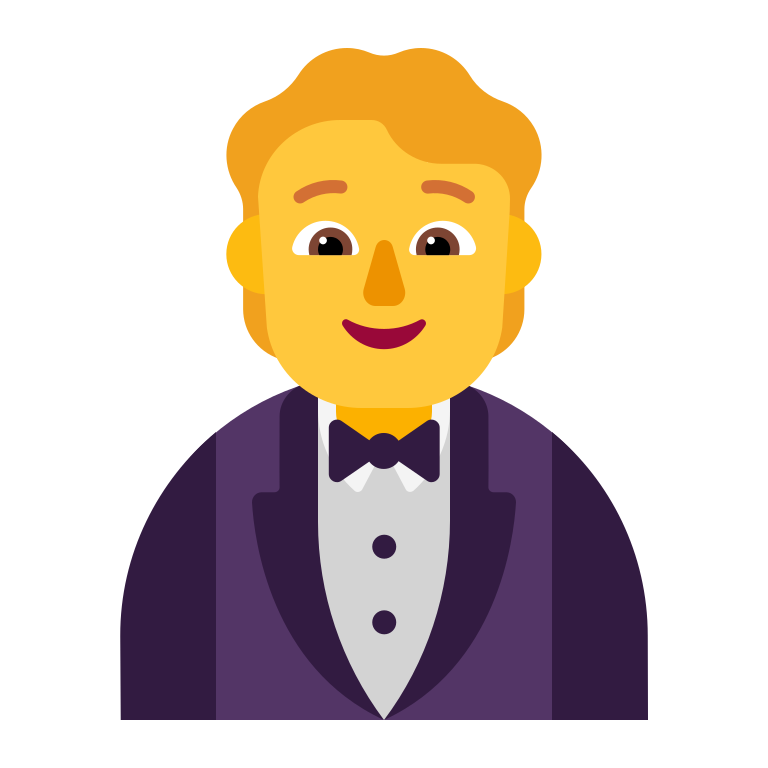
person in tuxedo flat default